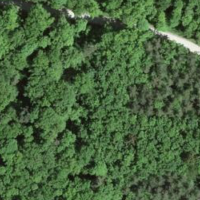
EUNIS habitat code: 41
Species observed at this site:
Melittis melissophyllum